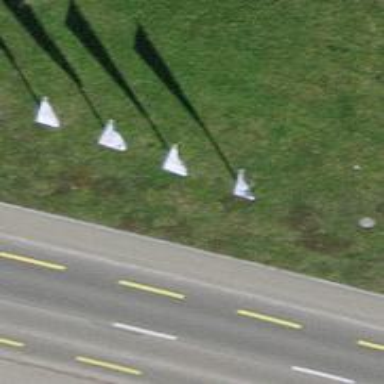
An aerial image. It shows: Flagpole structure.